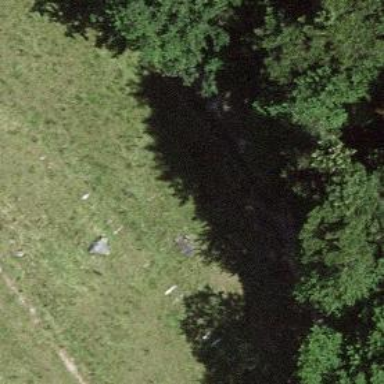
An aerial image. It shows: Path on the ground.